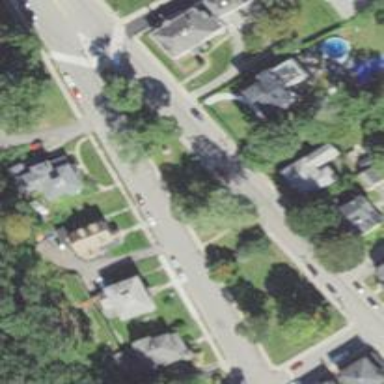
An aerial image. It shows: Residential driveway serving as service road.